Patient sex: F
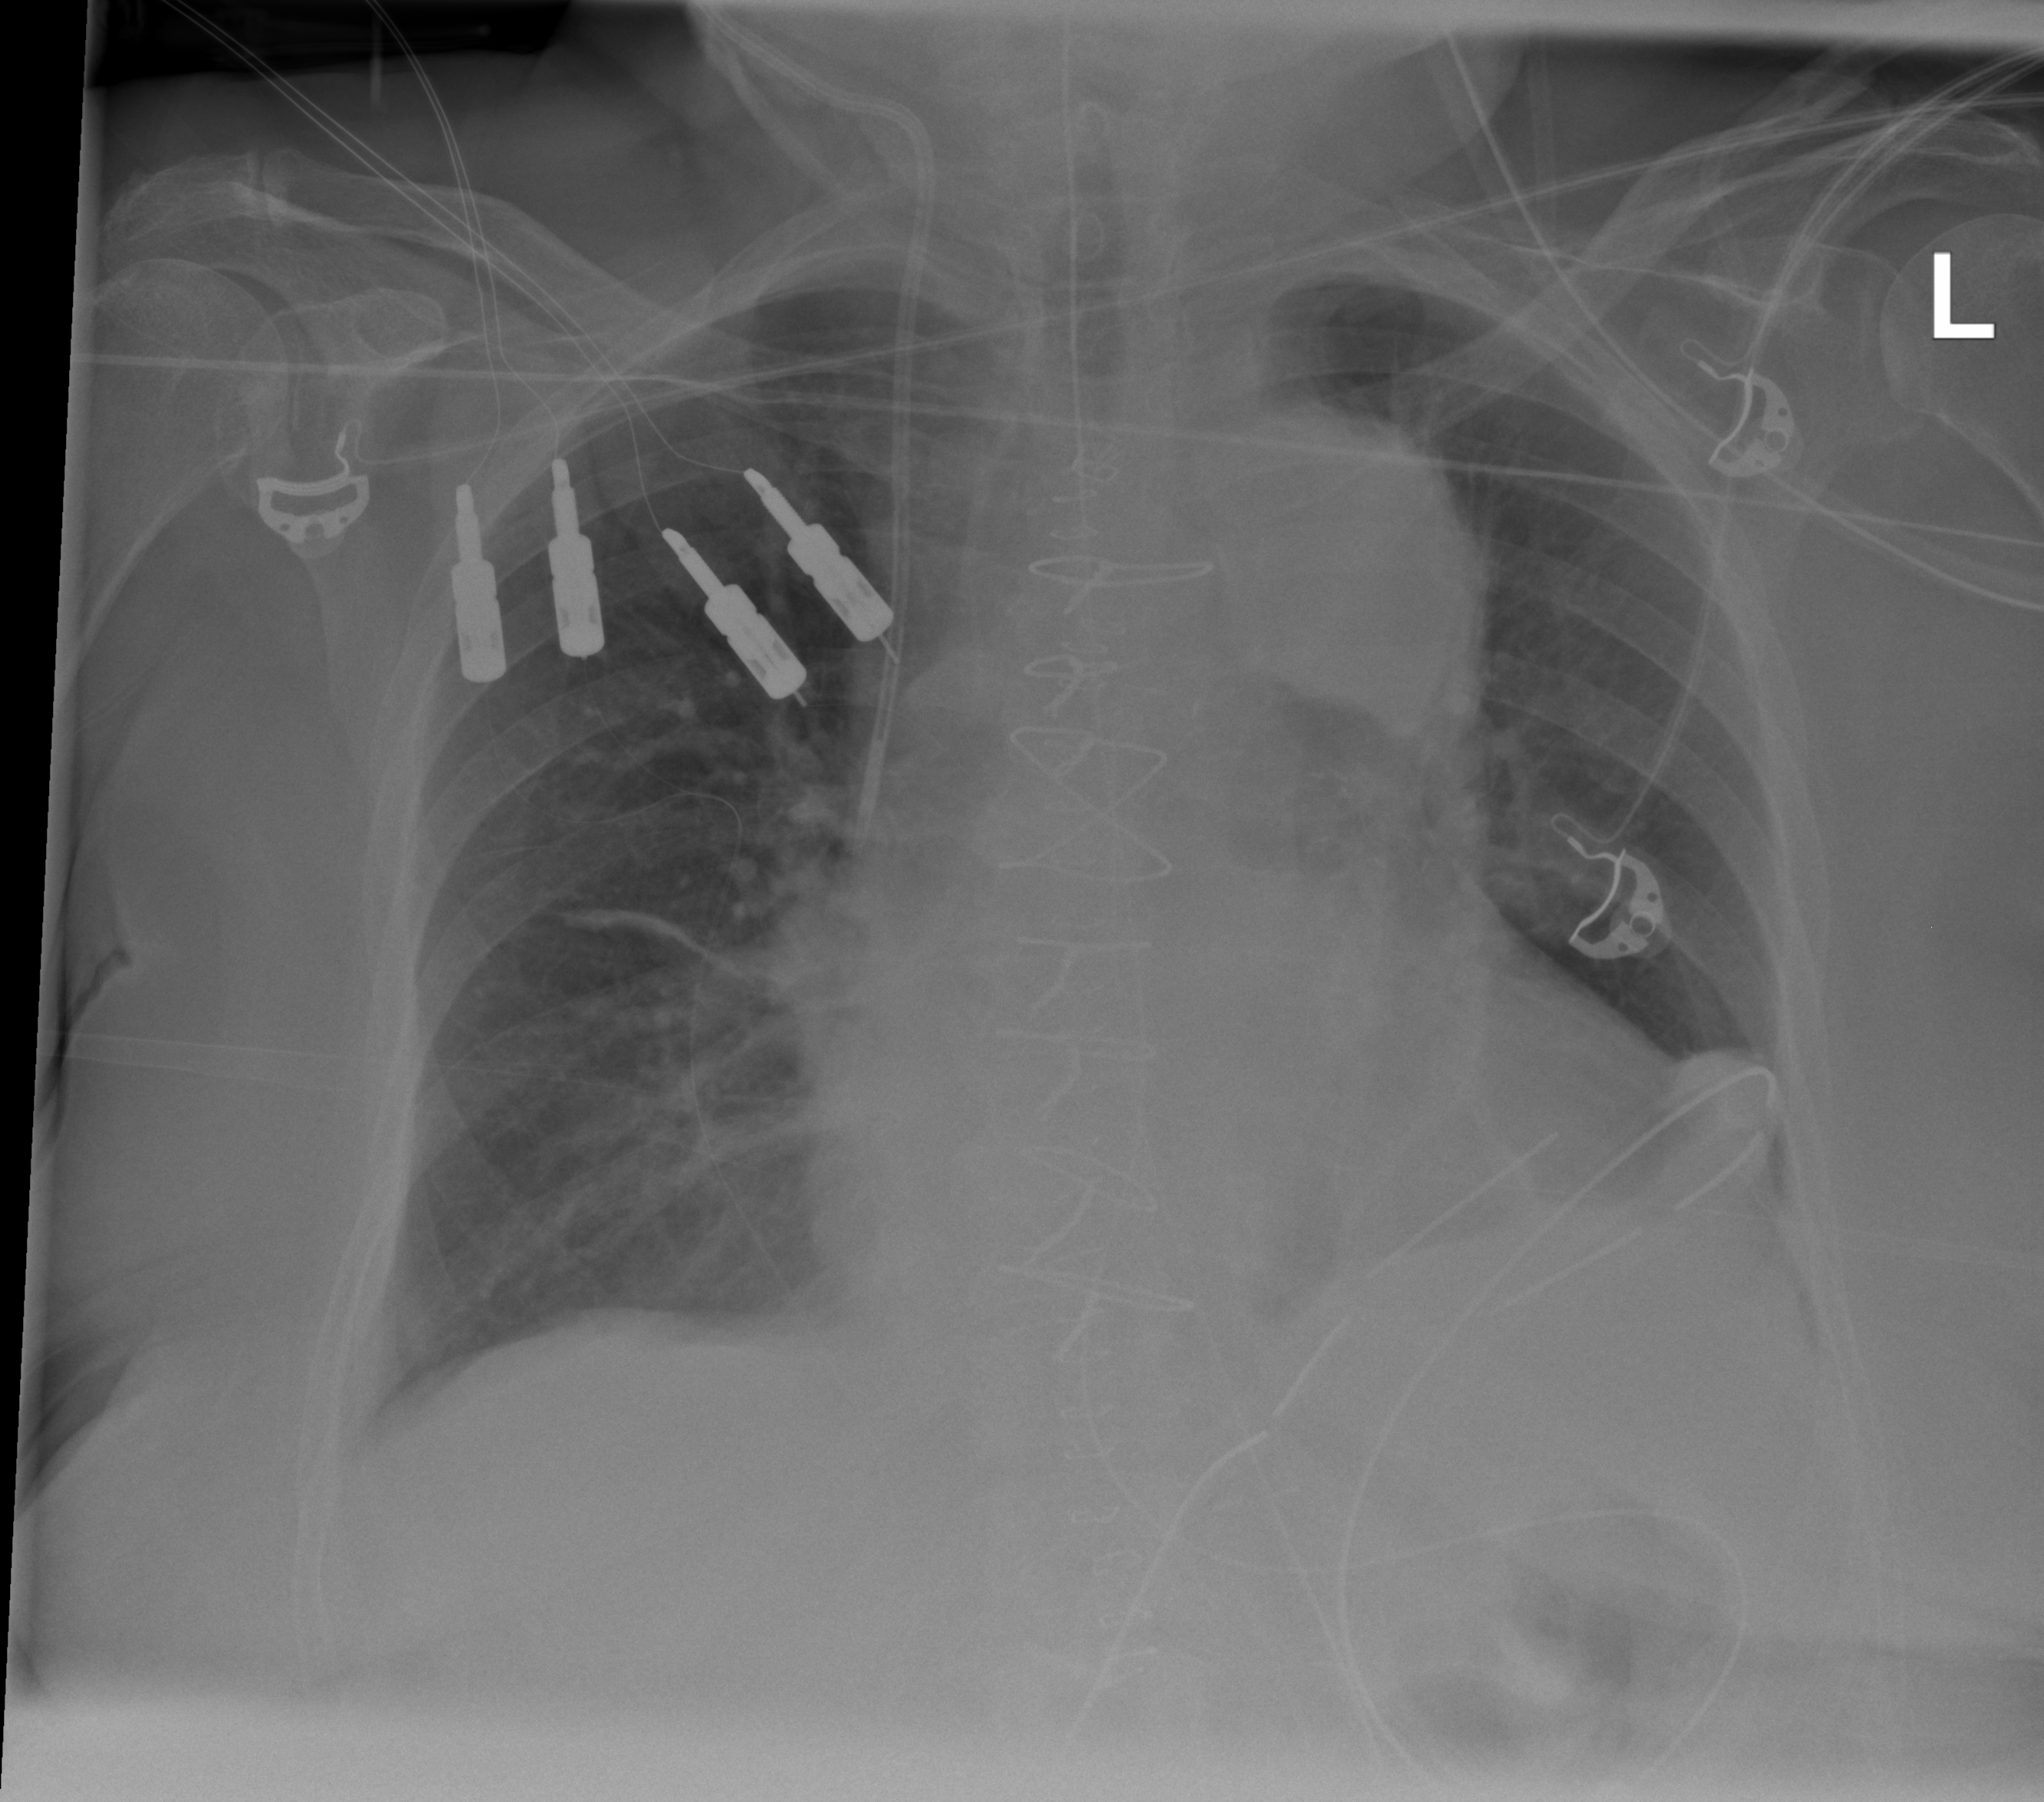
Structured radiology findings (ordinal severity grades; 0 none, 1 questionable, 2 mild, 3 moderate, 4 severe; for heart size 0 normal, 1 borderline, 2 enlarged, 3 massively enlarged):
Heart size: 2
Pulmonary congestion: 2
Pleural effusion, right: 2
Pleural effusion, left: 2
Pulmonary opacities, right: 0
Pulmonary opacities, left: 0
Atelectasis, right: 2
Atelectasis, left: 2